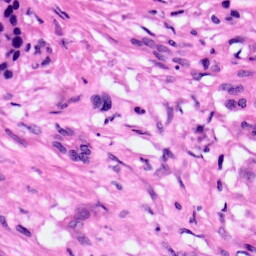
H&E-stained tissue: Pancreatic